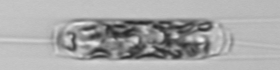
Label: Ditylum_brightwellii